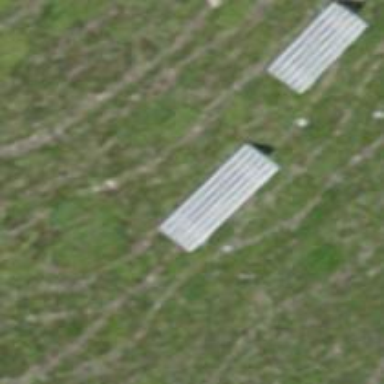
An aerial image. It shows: Snow fence that is man-made.